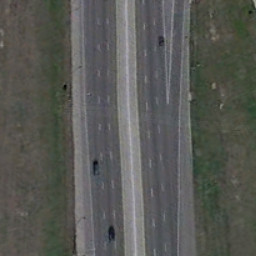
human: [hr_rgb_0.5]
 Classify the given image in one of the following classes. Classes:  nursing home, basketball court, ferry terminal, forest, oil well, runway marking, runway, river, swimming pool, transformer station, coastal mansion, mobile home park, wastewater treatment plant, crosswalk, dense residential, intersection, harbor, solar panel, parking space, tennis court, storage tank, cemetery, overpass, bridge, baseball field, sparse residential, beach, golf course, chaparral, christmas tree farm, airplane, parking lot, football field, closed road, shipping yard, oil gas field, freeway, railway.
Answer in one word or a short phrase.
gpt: freeway